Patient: sex F, age 69
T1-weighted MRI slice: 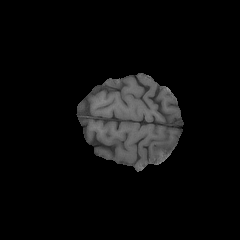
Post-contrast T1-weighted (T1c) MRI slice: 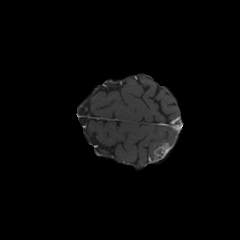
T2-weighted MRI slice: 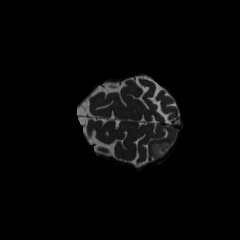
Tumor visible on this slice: yes
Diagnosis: Glioblastoma, IDH-wildtype
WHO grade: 4